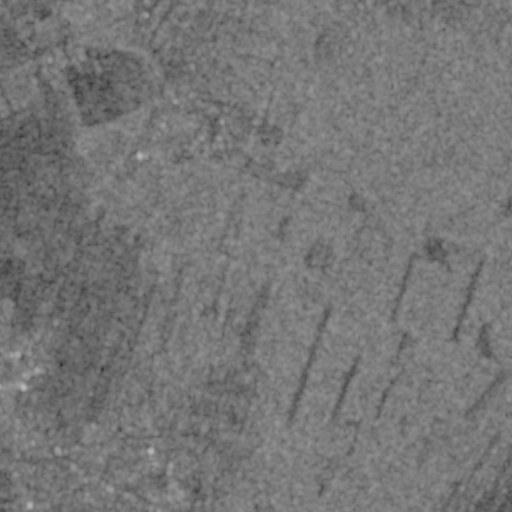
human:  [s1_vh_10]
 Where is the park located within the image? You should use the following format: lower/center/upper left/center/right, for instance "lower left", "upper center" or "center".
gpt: The park is located in the lower left of the image.
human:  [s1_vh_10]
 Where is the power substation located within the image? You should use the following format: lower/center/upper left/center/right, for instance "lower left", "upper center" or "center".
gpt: The power substation is located in the lower left of the image.
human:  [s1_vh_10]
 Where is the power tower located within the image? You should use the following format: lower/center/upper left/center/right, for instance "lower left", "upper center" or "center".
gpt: The power tower is located in the lower left of the image.
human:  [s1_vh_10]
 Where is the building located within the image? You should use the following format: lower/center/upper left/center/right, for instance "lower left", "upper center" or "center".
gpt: There is no building in the image.

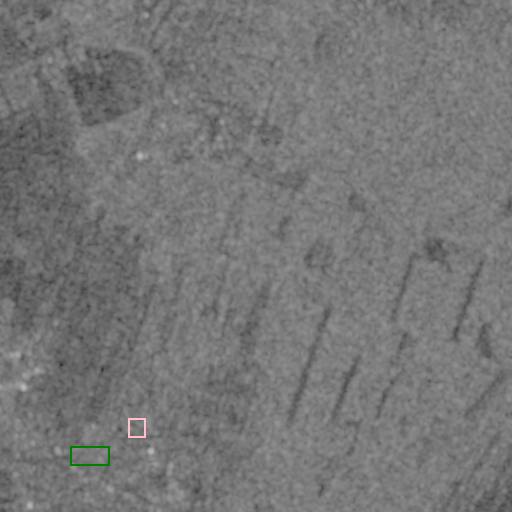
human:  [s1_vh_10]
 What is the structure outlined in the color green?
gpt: The structure outlined in green is a park.
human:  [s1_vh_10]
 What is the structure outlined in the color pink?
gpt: The structure outlined in pink is a power substation.
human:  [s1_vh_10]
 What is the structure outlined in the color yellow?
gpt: There is no yellow outline.